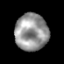
Tissue: prostate
Cell type: T cells
Senescence score: 0.3529
Nuclear area (px): 1192
Mean DAPI intensity: 149.531